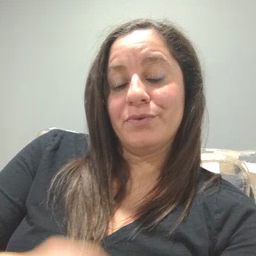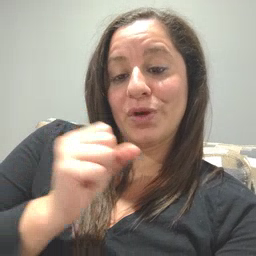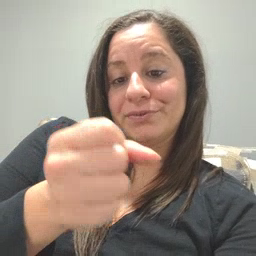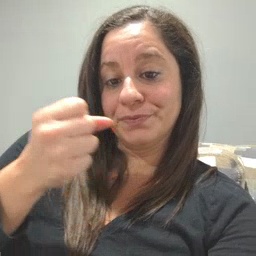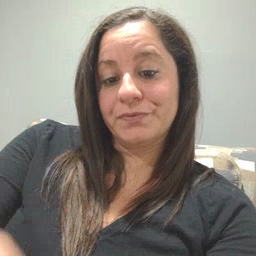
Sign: refrigerator